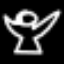
Label: angel